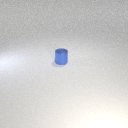
small blue metal cylinder